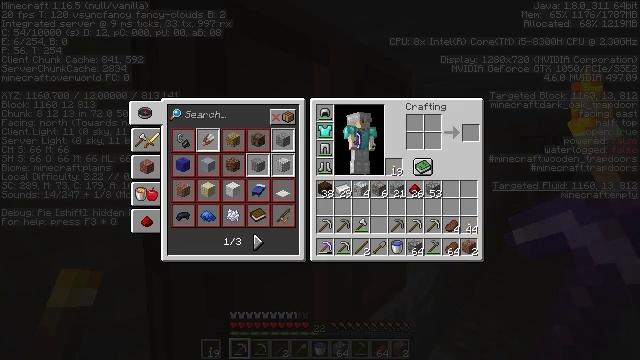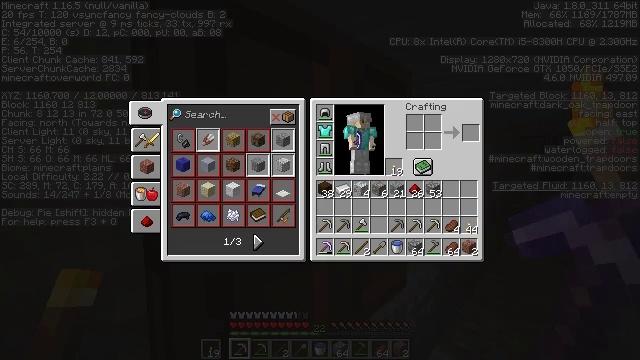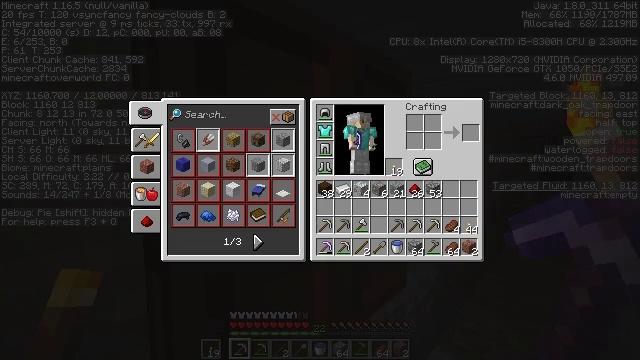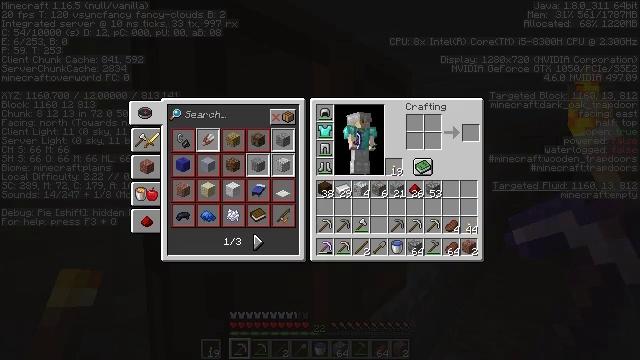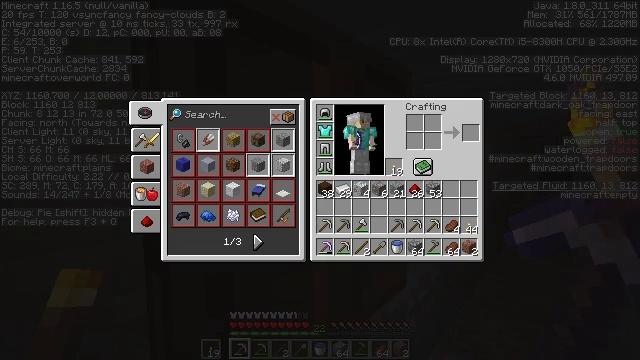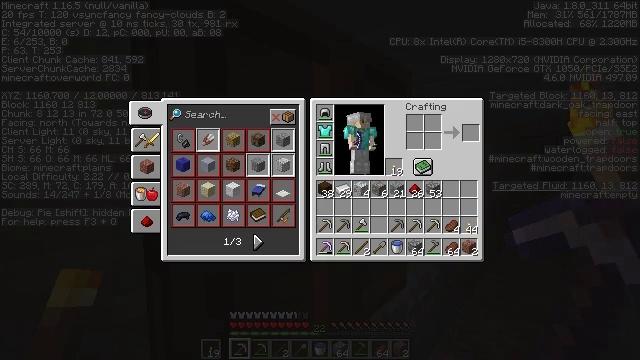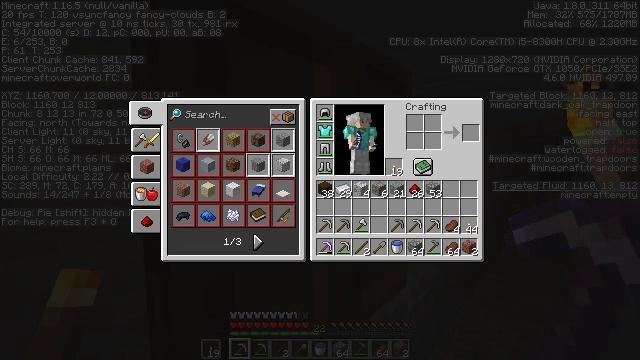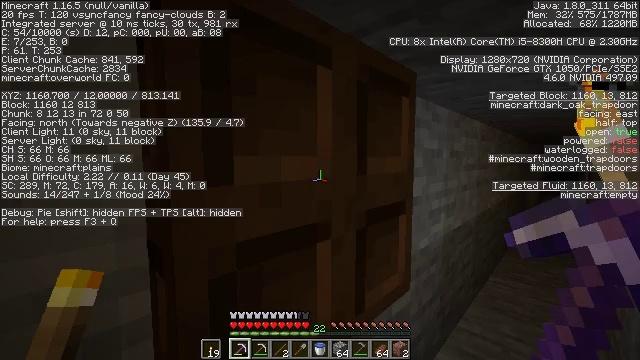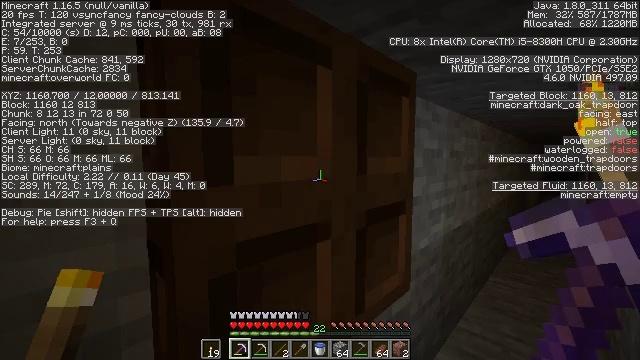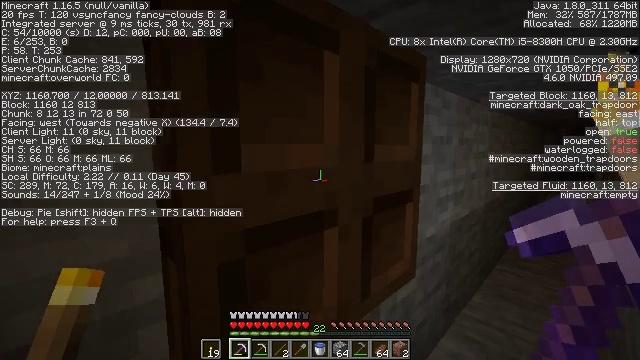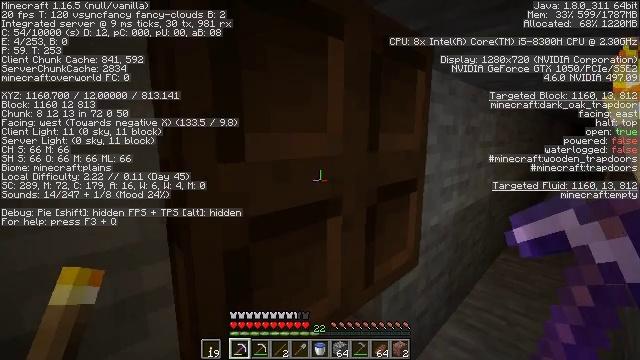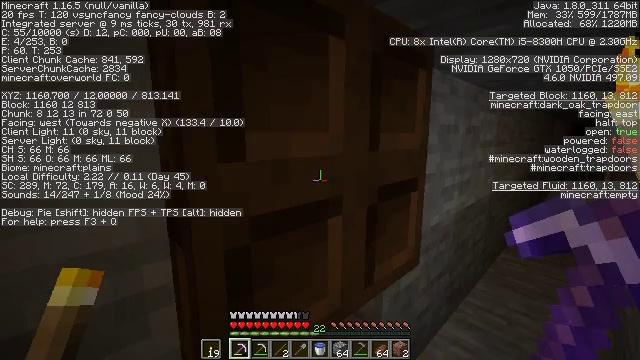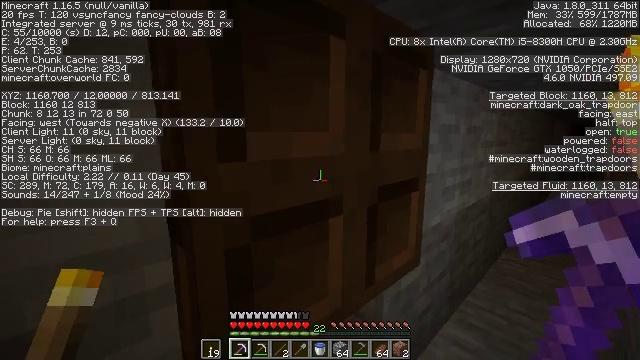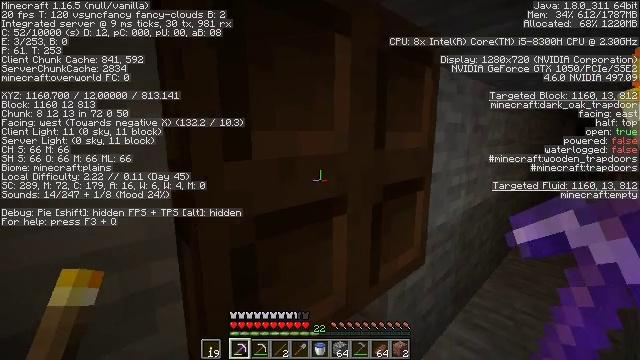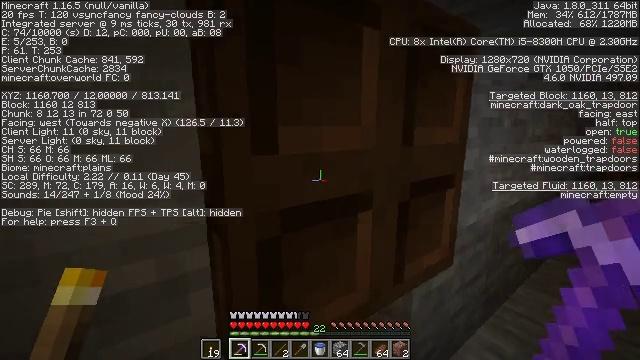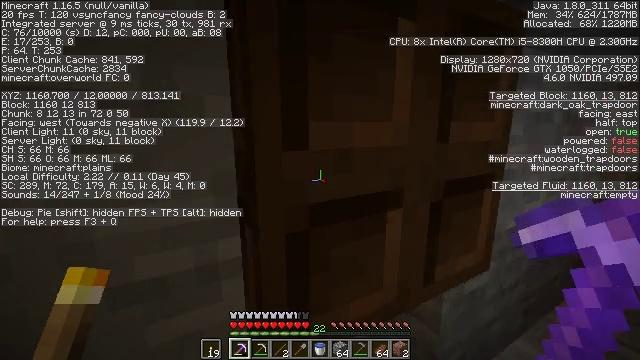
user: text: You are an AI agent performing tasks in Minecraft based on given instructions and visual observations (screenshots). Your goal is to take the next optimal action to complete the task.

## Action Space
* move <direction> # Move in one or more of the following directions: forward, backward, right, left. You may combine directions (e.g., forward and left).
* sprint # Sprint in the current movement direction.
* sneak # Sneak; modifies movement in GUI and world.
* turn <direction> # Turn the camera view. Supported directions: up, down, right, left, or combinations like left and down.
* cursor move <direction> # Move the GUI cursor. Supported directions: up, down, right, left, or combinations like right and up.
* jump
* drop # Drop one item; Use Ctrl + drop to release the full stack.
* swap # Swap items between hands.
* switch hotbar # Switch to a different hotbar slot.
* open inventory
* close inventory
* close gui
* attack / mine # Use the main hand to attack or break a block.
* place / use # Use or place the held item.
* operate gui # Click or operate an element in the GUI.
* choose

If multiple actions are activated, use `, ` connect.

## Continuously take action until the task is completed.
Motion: motion action
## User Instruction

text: Attack the dark oak trapdoor to remove it.
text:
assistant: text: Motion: no_op
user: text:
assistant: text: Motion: no_op
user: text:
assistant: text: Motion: no_op
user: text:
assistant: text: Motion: no_op
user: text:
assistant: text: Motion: no_op
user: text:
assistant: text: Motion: no_op
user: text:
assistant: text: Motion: no_op
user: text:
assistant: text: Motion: no_op
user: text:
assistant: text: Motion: turn left and down
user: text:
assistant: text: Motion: turn down
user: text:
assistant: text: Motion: no_op
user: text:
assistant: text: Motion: no_op
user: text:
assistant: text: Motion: turn left
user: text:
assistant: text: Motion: turn left and down
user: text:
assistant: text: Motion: turn left
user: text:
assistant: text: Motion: move right, turn left
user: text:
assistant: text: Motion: move right, turn left
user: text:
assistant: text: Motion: move right, turn left
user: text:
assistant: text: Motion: turn left, switch to hotbar 2
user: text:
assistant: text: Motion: turn left, switch to hotbar 2
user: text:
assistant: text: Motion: turn left, switch to hotbar 2
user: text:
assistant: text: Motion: attack / mine, switch to hotbar 2
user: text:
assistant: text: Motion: attack / mine
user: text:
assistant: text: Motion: attack / mine
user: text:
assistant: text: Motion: turn left, attack / mine
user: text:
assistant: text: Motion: turn left, attack / mine
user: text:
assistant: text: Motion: attack / mine
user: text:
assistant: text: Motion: attack / mine
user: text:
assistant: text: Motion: attack / mine
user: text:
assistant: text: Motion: attack / mine